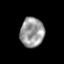
Tissue: prostate
Cell type: Epithelial cells
Senescence score: 0.2892
Nuclear area (px): 691
Mean DAPI intensity: 153.97